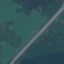
Land use / land cover class: Highway